Question: I have a 'exe' file that is in fact a very simple java application. I'd like to decompile it and fix some issues, but I'm not sure how can I get the '.jar' data to start the decompiling. I have inspected the file using resource hacker:

Next to tree names, I have written key values using 'Courier new' font. My notes use 'Arial'. The last key was an XML file from some IDE, originally looking like this:
'''
<?xml version="1.0" encoding="UTF-8" standalone="yes"?>
<assembly xmlns="urn:schemas-microsoft-com:asm.v1" manifestVersion="1.0">
<trustInfo xmlns="urn:schemas-microsoft-com:asm.v3">
<security>
<requestedPrivileges>
<requestedExecutionLevel level="highestAvailable"
uiAccess="False" />
</requestedPrivileges>
</security>
</trustInfo>
</assembly>
'''
While none of the data above indicates where the JAR code could be, an experienced programmer could probably know what program was used to pack this, which is why I'm asking you.
Other way to get the data would be some magic to find the '.jar' (which is actually a ZIP, isn't it?) file in the '.exe' binary and crop the '.exe' to get the uncorrupted jar file. But how would I do this? The second part of question title refers to this approach.
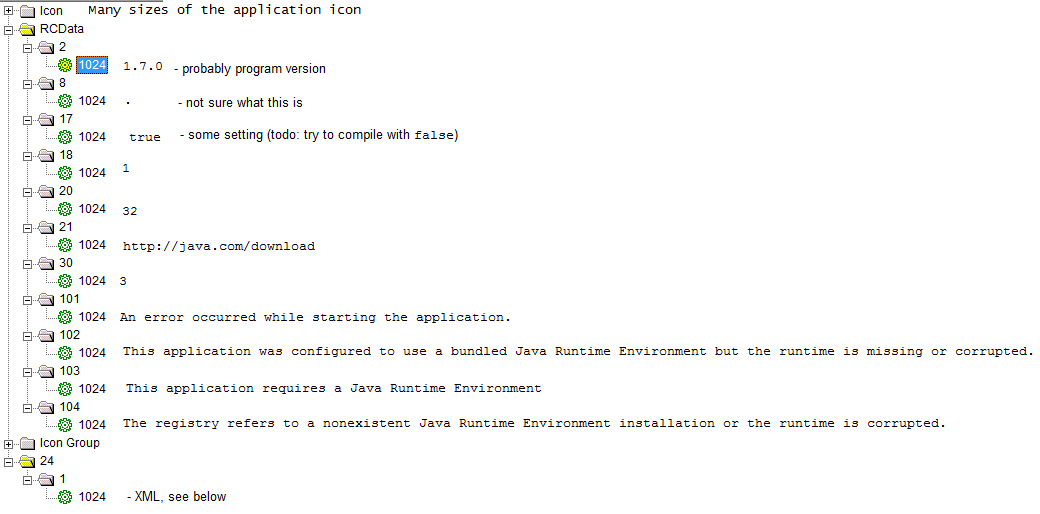
Answer: So, well, 7zip does the trick:

Once you open the '.exe' file, just extract it:

You can actually extract many seem-to-be binary files. It's fun :D